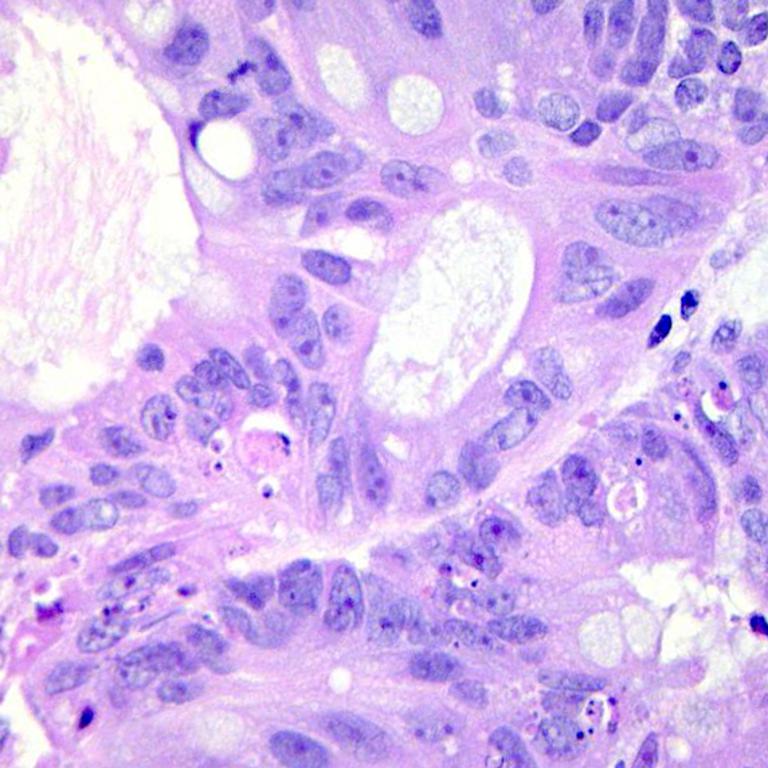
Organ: colon
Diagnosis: adenocarcinomas